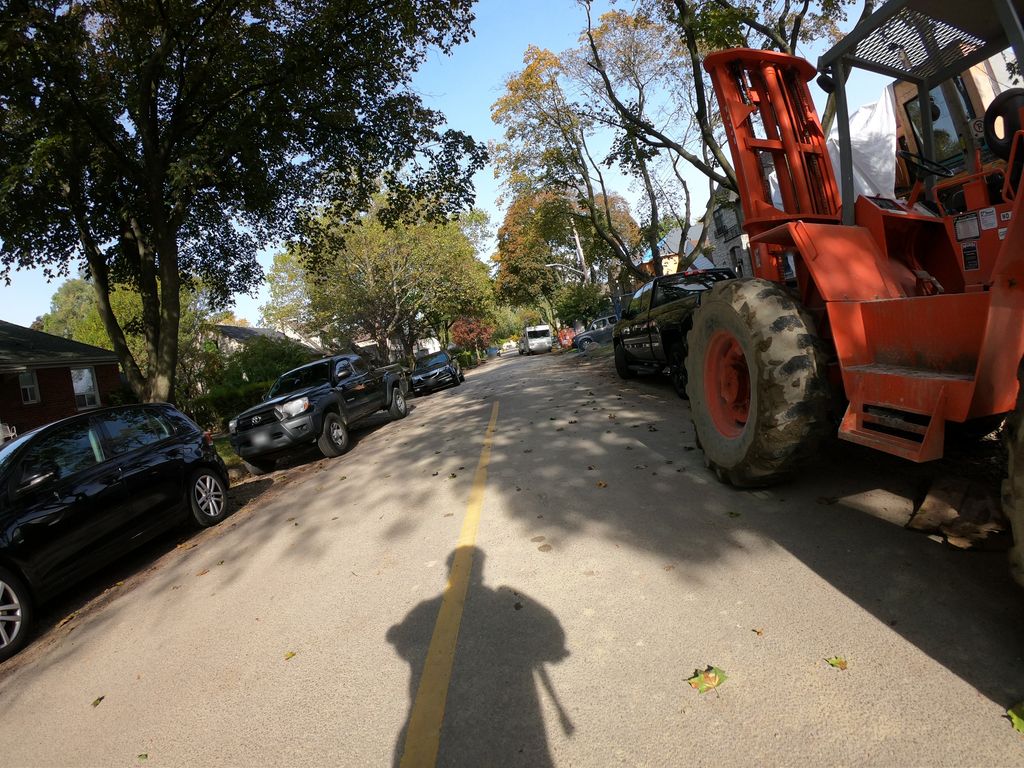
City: toronto